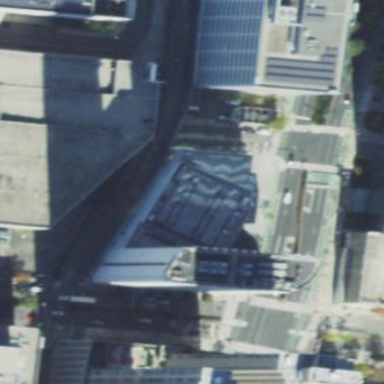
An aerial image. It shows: Part of building is shown in the image.